Question: Hi i am trying to save data in a file with the help of a class that is saved to disk. It is saving the data but not retrieving correct data. Plz help me
Here is my ViewController.h
'''
@interface MIGViewController : UIViewController
- (IBAction)hideKeyboard:(id)sender;
@property (strong, nonatomic) NSMutableArray * myArray;
@property (strong, nonatomic) NSString * pathToFile;
@property (weak, nonatomic) IBOutlet UITextField *nameField;
@property (weak, nonatomic) IBOutlet UITextField *idField;
@property (weak, nonatomic) IBOutlet UITextField *addressField;
@property (weak, nonatomic) IBOutlet UITextField *phoneField;
- (IBAction)addButtonTapped:(id)sender;
- (IBAction)saveButtonTapped:(id)sender;
@end
'''
Here is view Controller.m
'''
#import "MIGViewController.h"
#import "MIGStudent.h"
@interface MIGViewController ()
@end
@implementation MIGViewController
- (void)viewDidLoad
{
[super viewDidLoad];
// Do any additional setup after loading the view, typically from a nib.
NSArray * paths = NSSearchPathForDirectoriesInDomains(NSDocumentDirectory, NSUserDomainMask, YES);
NSString * documentsPath = [paths objectAtIndex:0];
self.pathToFile = [documentsPath stringByAppendingPathComponent:@"students.sukh"];
NSFileManager * manager = [NSFileManager defaultManager];
if ([manager fileExistsAtPath:self.pathToFile])
{
//File exists
self.myArray = [NSKeyedUnarchiver unarchiveObjectWithFile:self.pathToFile];
UIAlertView * alert = [[UIAlertView alloc]initWithTitle:@"Students array" message:[self.myArray description]delegate:nil cancelButtonTitle:@"Dismiss" otherButtonTitles:nil, nil];
[alert show];
}
else
{
//File doesn't exist
self.myArray = [NSMutableArray array];
}
}
- (void)didReceiveMemoryWarning
{
[super didReceiveMemoryWarning];
// Dispose of any resources that can be recreated.
}
- (IBAction)addButtonTapped:(id)sender {
NSString * name =self.nameField.text;
NSString * address = self.addressField.text;
int studentID = [self.idField.text intValue];
int phoneNumber = [self.phoneField.text intValue];
MIGStudent * student = [[MIGStudent alloc] initWithName:name address:address studentID:studentID phoneNumber:phoneNumber];
[self.myArray addObject:student];
self.nameField.text = @"";
self.addressField.text = @"";
self.idField.text = @"";
self.phoneField.text = @"";
}
- (IBAction)saveButtonTapped:(id)sender {
[NSKeyedArchiver archiveRootObject:self.myArray toFile:self.pathToFile];
}
- (IBAction)hideKeyboard:(id)sender {
[self resignFirstResponder];
}
@end
'''
Here is my class Student.h
'''
@interface MIGStudent : NSObject <NSCoding>
@property (strong, nonatomic) NSString * name;
@property (strong, nonatomic) NSString * address;
@property (nonatomic) int studentID;
@property (nonatomic) int phoneNumber;
-(id)initWithName:(NSString *) name address:(NSString *)address studentID: (int)studentID phoneNumber:(int) phoneNumber;
@end
'''
And here is Student.m
'''
#import "MIGStudent.h"
@implementation MIGStudent
-(id) initWithName:(NSString *)name address:(NSString *)address studentID:(int)studentID phoneNumber:(int)phoneNumber
{
if (self=[super init])
{
self.name = name;
self.address = address;
self.phoneNumber = phoneNumber;
self.studentID = studentID;
}
return self;
}
-(void) encodeWithCoder:(NSCoder *)aCoder
{
//Used when saving to disk
[aCoder encodeObject:self.name forKey:@"name"];
[aCoder encodeObject:self.address forKey:@"address"];
[aCoder encodeInt:self.phoneNumber forKey:@"phoneNumber"];
[aCoder encodeInt:self.studentID forKey:@"studentID"];
}
-(id) initWithCoder:(NSCoder *)aDecoder
{
//Used when reading from disk
self.name = [aDecoder decodeObjectForKey:@"name"];
self.address = [aDecoder decodeObjectForKey:@"address"];
self.phoneNumber = [aDecoder decodeIntForKey:@"phoneNumber"];
self.studentID = [aDecoder decodeIntForKey:@"studentID"];
return self;
}
@end
'''
And here is what i get output every time
I think everythings is working properly but there is some problem while retrieving the data

Thanks in advance
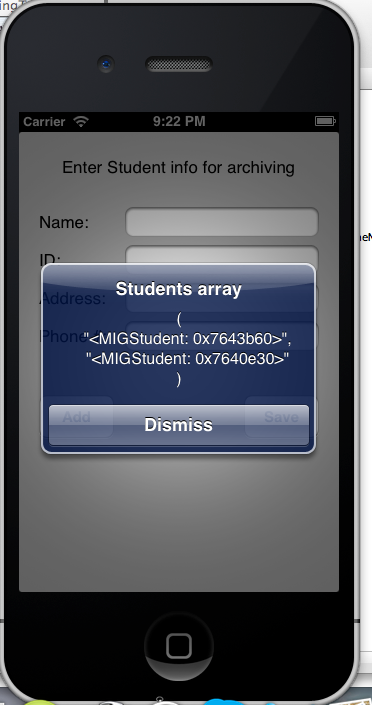
Answer: That's not a problem with your implementation of NSCoding, that's actually not even a problem at all! That's the way an NSArray prints itself literally (the result of the '-description' method). The fact that it does this indicates that the archiving/de-archiving process went smoothly. The array is the set of parenthesis (), and the objects within are in the format '<Class : memory address>'. If you had an array of invalid objects, then your array would most likely refuse to print, or crash when the students objects were added to it.
You can take advantage of this in your 'MIGStudent' class and override '-description' to print a friendlier format. For example:
'''
-(NSString*)description {
return [NSString stringWithFormat:@"<%@ : %p Student named: %@ - who lives at: %@ With the ID number: %d and the phone number: %d>", NSStringFromClass(self.class), self, self.name, self.address, self.studentID, self.phoneNumber];
}
'''
'initWithCoder:'